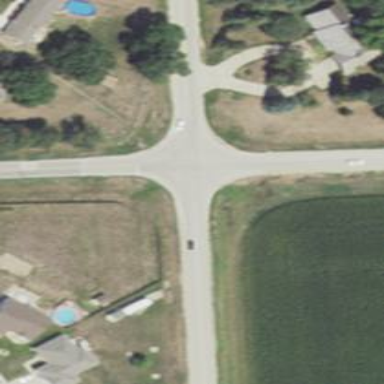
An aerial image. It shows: Road with stop sign.